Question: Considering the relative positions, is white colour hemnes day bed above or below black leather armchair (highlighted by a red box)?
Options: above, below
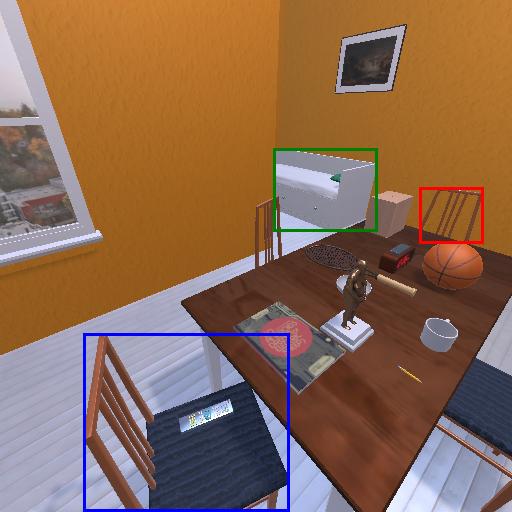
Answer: above